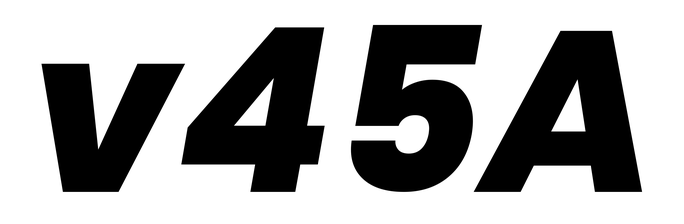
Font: Poppins-ExtraBoldItalic